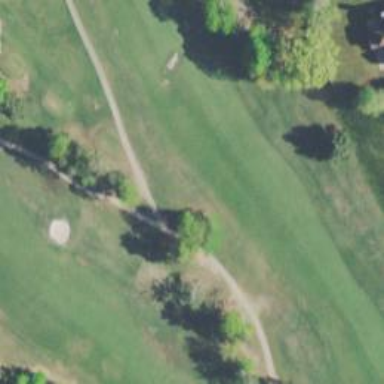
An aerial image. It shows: Golf hole.